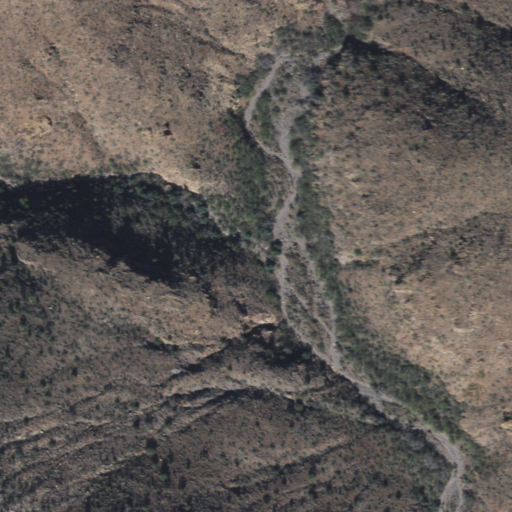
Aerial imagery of valley in Arizona named Brasswell Canyon containing only shrub